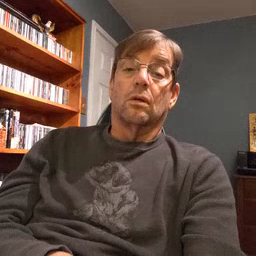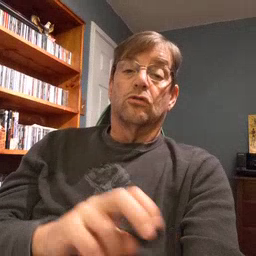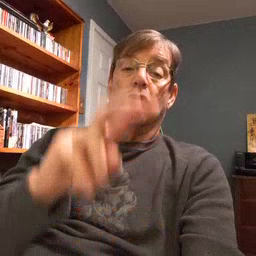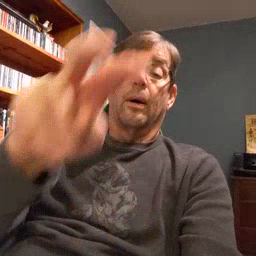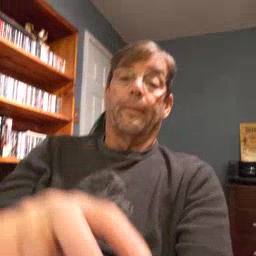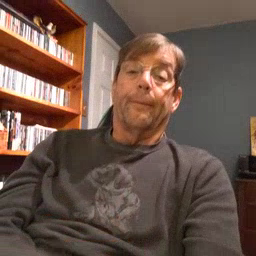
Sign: jump